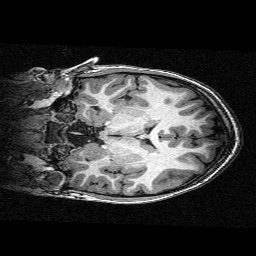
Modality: T1w
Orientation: coronal
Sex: female
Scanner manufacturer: siemens
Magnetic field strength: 3 T
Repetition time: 2.3 s
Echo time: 0.00336 s